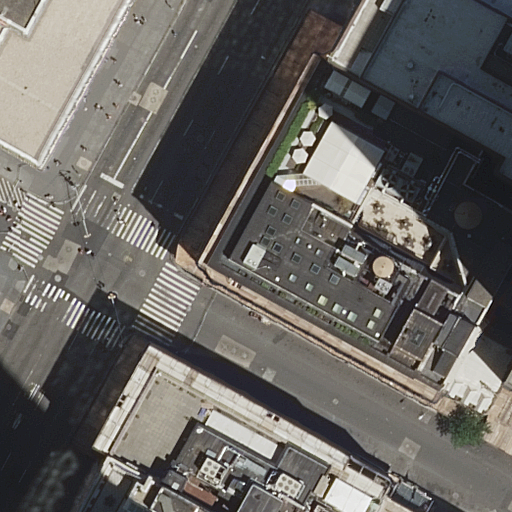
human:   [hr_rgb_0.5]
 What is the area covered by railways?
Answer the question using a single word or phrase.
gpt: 0m2

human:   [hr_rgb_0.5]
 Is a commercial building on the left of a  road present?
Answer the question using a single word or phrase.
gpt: yes

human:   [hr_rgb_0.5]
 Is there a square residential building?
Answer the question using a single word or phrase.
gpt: no

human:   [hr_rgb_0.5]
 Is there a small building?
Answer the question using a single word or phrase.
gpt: yes

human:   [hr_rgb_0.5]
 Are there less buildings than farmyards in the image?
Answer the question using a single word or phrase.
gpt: no

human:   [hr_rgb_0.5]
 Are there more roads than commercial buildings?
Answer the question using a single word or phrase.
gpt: no

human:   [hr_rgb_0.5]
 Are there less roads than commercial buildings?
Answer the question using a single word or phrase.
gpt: no

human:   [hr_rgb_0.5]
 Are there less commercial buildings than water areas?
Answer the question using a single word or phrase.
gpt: no

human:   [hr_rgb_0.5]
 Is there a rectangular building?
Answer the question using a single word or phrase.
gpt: yes

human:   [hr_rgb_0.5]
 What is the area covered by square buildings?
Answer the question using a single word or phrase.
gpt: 0m2

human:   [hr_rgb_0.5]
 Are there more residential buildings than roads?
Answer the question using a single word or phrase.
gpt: yes

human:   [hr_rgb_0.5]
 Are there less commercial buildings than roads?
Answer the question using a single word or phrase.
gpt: no

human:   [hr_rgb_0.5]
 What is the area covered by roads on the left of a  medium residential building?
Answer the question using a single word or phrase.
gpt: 0m2

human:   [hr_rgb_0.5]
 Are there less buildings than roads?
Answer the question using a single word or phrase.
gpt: no

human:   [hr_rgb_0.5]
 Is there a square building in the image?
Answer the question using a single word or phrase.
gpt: no

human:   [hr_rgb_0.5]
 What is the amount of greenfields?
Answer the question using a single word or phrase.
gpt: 0

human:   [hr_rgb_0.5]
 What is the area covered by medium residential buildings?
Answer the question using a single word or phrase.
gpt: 331m2

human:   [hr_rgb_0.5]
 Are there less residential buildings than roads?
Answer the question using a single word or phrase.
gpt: no

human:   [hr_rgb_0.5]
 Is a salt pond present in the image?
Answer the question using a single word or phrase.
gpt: no

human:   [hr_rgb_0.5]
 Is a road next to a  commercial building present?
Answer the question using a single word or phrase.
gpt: yes

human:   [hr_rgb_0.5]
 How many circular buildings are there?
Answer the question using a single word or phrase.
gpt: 0

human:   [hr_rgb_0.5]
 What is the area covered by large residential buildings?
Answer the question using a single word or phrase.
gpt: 3926m2

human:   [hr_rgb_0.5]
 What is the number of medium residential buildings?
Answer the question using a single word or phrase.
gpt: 2

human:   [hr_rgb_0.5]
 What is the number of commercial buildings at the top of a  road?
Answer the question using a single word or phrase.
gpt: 2

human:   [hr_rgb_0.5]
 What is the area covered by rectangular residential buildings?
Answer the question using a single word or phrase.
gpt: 128m2

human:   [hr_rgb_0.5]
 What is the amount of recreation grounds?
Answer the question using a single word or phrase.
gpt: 0

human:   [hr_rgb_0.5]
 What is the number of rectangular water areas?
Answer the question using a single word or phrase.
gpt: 0

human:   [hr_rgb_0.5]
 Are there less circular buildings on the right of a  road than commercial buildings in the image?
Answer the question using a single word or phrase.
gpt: yes

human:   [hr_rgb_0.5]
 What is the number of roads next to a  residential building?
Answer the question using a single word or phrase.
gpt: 3

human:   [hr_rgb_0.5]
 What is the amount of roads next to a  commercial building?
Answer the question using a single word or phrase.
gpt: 3

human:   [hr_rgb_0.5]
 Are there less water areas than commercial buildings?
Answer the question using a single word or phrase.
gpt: yes

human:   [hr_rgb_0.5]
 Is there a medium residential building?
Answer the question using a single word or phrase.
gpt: yes

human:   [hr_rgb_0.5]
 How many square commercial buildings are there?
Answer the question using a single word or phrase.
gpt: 0

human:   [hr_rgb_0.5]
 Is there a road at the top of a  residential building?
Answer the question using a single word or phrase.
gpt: yes

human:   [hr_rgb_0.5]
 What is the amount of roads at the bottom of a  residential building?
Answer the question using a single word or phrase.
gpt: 2

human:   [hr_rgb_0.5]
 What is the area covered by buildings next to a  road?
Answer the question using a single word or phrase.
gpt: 4833m2